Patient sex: F
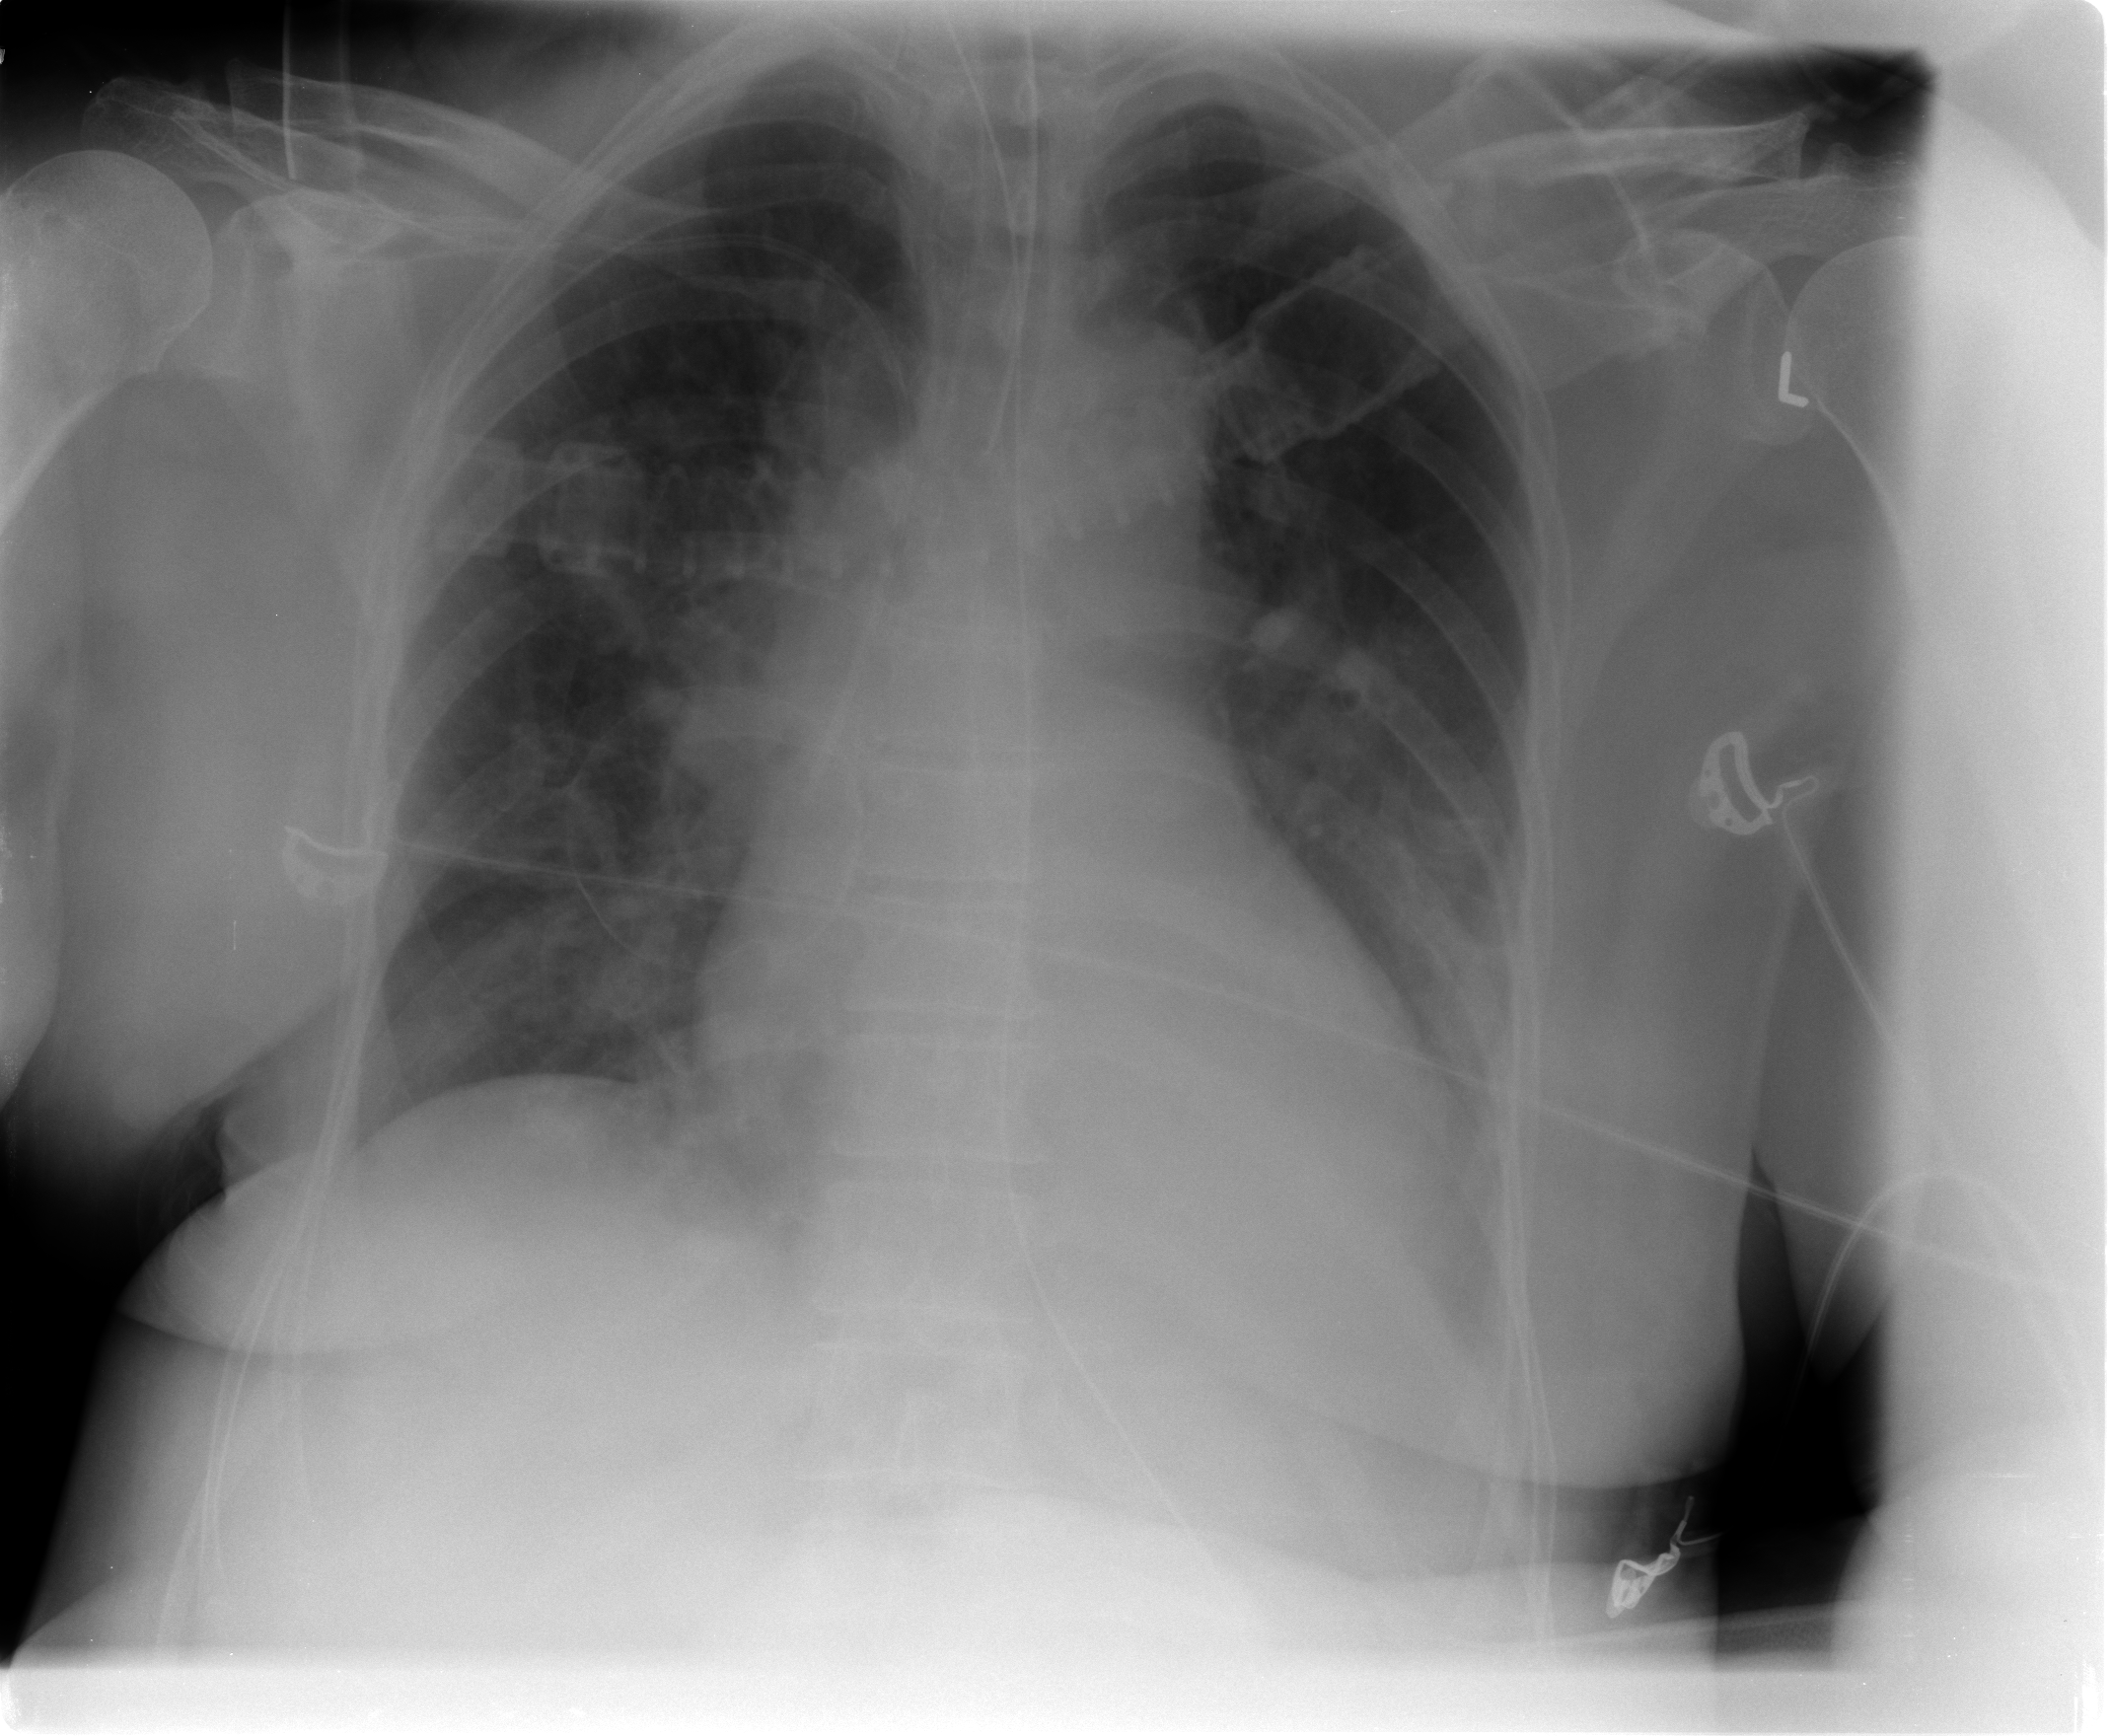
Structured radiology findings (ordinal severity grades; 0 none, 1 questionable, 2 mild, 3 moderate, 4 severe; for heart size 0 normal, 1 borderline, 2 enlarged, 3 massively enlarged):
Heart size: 2
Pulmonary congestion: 1
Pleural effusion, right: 0
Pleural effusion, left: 2
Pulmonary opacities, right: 2
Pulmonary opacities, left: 2
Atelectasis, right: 2
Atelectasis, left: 2